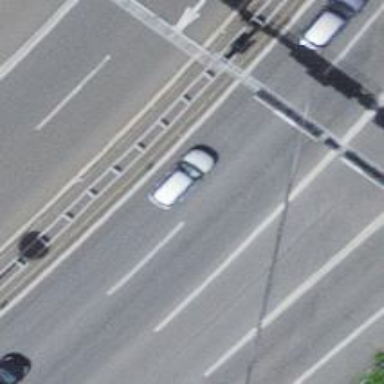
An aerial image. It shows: Motorway bridge with asphalt surface.